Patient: sex M, age 29
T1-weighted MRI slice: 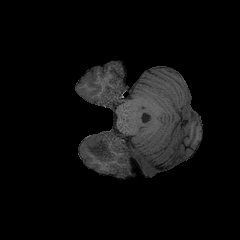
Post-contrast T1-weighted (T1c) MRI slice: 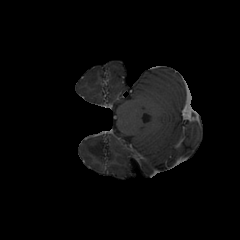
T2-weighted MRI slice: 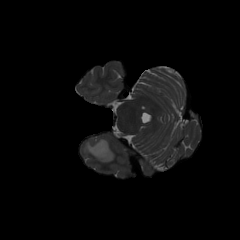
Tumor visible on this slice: yes
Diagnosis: Astrocytoma, IDH-mutant
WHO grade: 2